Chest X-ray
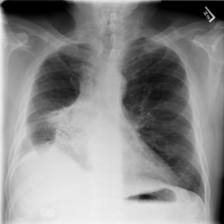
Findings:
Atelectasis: negative
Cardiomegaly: negative
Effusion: negative
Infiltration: negative
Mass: positive
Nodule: negative
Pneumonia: negative
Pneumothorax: negative
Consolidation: negative
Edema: negative
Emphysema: negative
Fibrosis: positive
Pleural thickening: negative
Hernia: negative